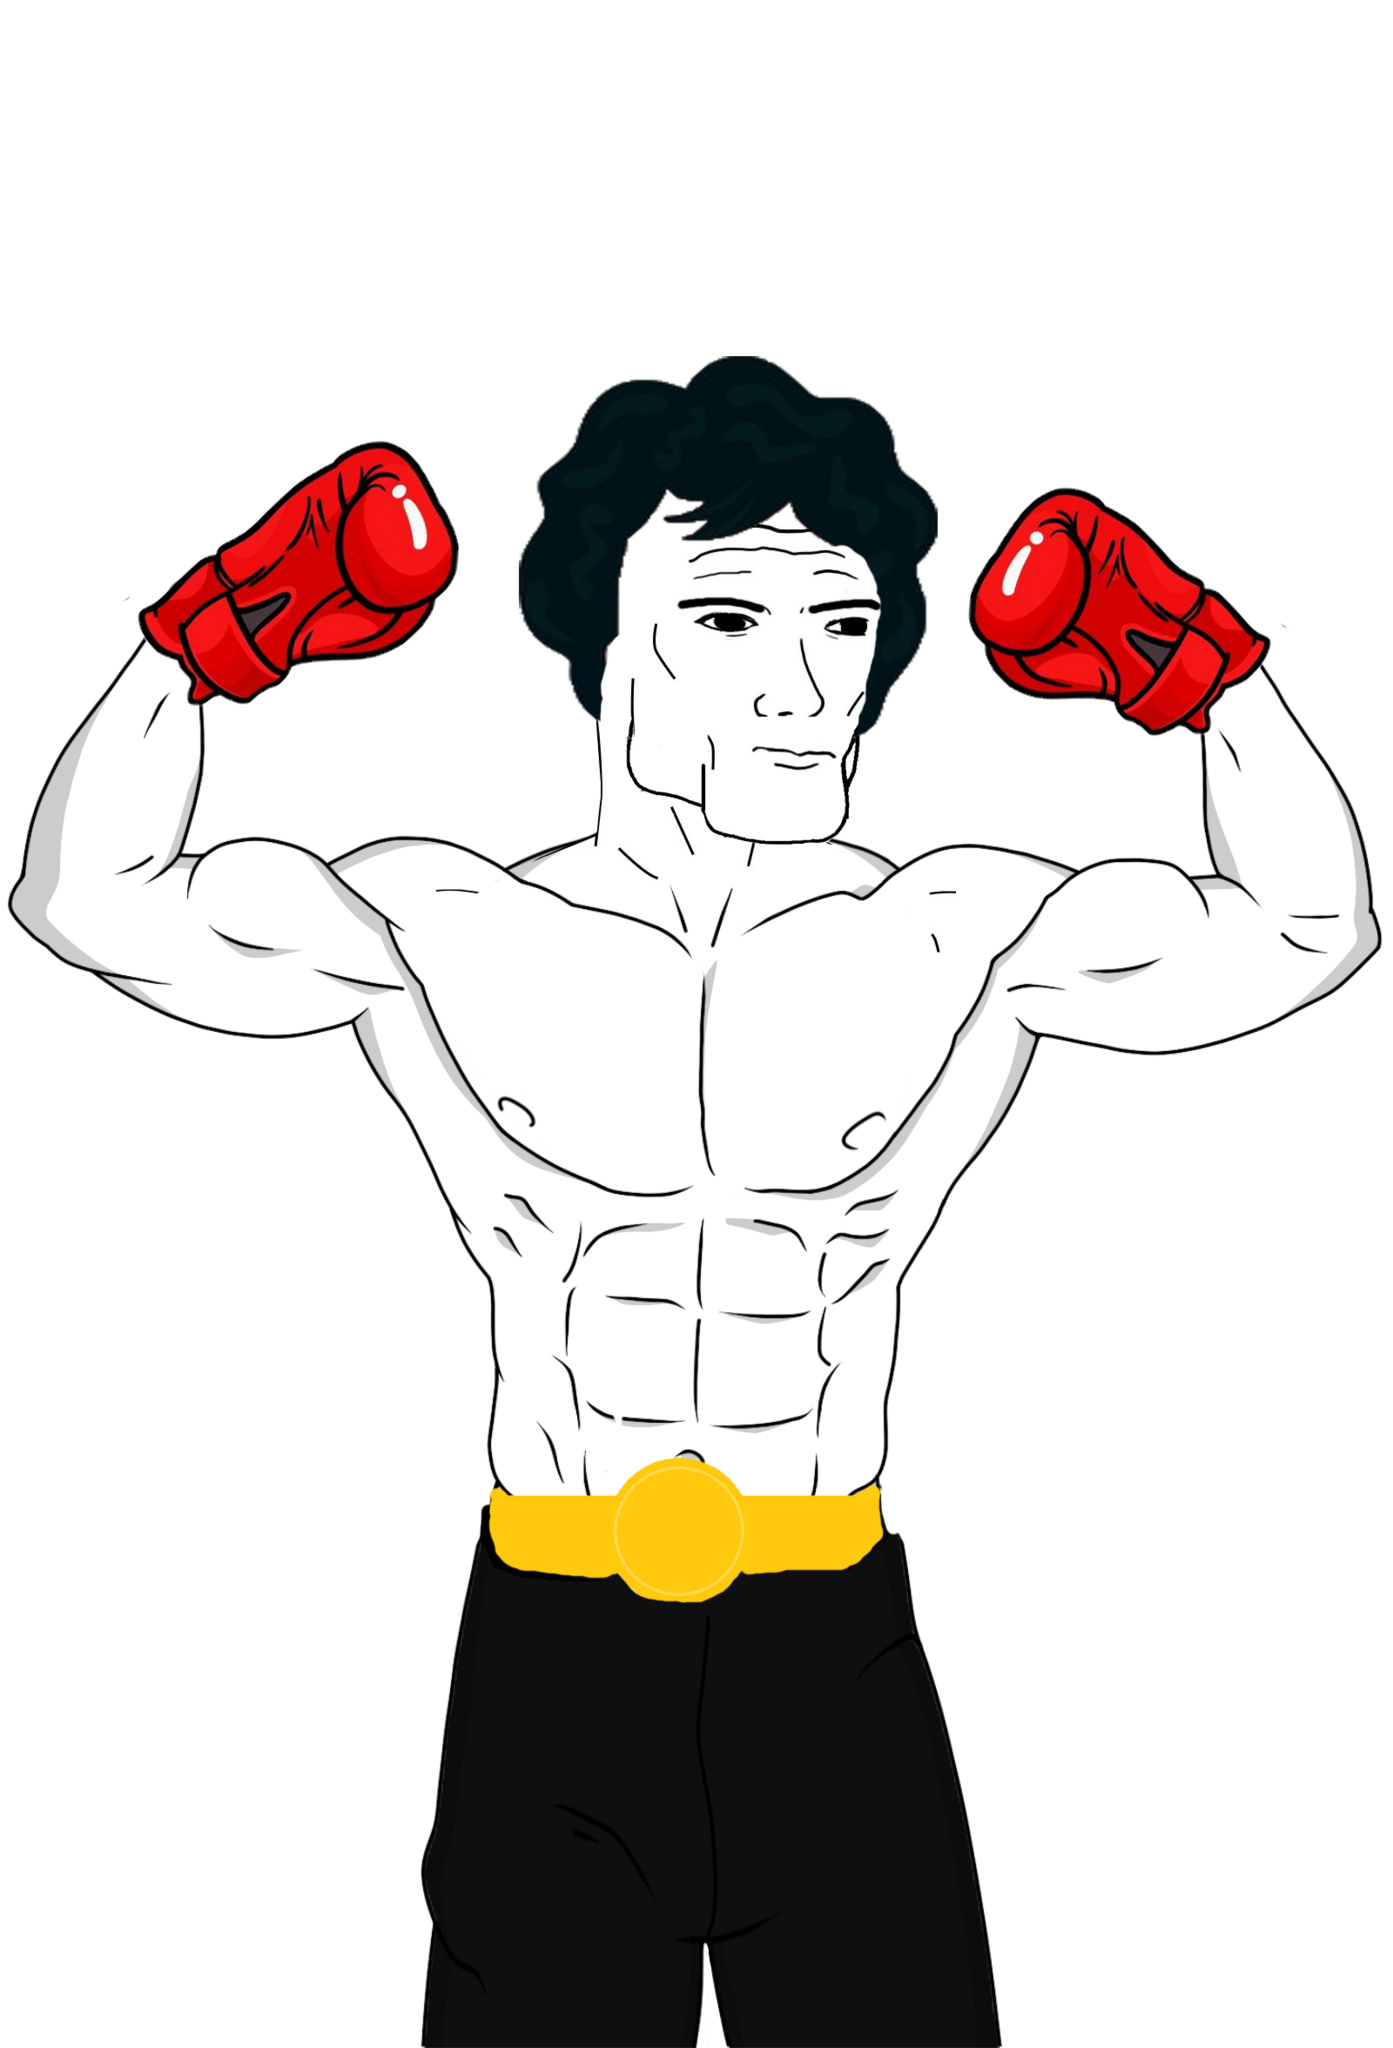
Label: 5_Handsome_Wojak